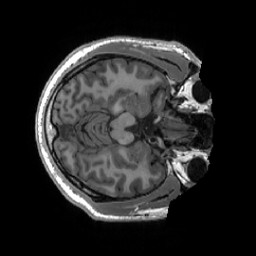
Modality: T1w
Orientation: axial
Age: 47
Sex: male
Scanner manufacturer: ge
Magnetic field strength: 3 T
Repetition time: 0.007348 s
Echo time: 0.003036 s